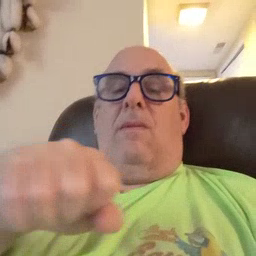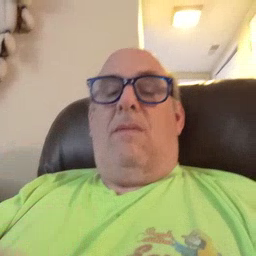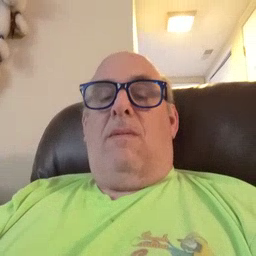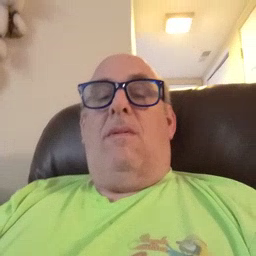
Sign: shoe